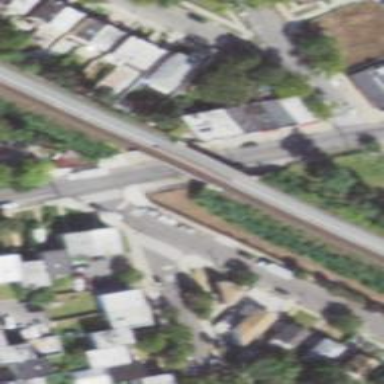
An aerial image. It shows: Bridge with electrified railway tracks.